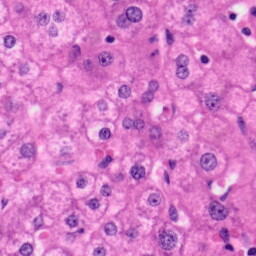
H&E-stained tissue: Liver